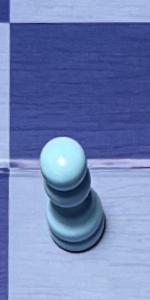
Label: Pawn_White